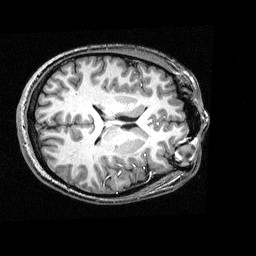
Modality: T1w
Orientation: axial